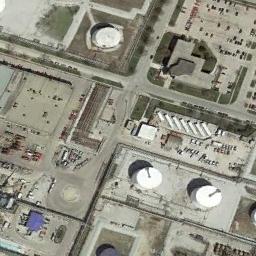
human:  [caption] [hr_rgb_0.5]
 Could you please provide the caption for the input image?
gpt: There are three storage tanks on the bare land .

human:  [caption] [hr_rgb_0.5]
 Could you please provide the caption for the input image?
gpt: There are many buildings beside the storage tanks .

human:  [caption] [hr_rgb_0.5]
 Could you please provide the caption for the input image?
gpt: There are many neatly arranged storage tanks and many cars in the factory .

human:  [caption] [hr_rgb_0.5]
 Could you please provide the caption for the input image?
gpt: There are two rows of storage tanks, One of which is larger than the others .

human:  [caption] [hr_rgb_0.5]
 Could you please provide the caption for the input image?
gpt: There are three storage tanks and some buildings .